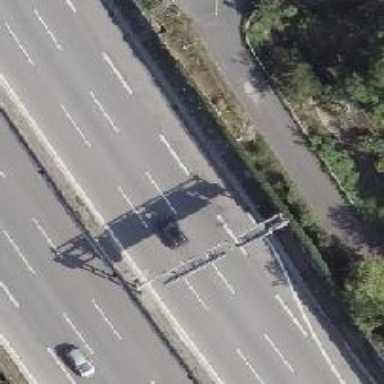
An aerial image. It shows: Motorway with concrete surface.